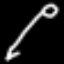
Label: pencil